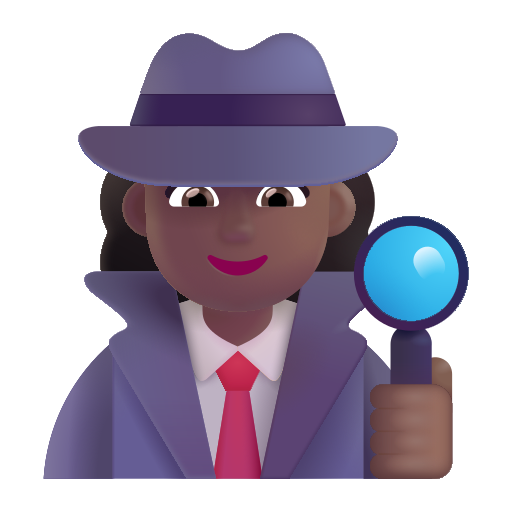
woman detective color  dark